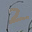
Label: 2